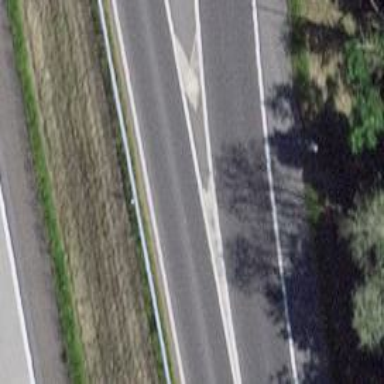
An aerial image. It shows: Asphalt motorway link.